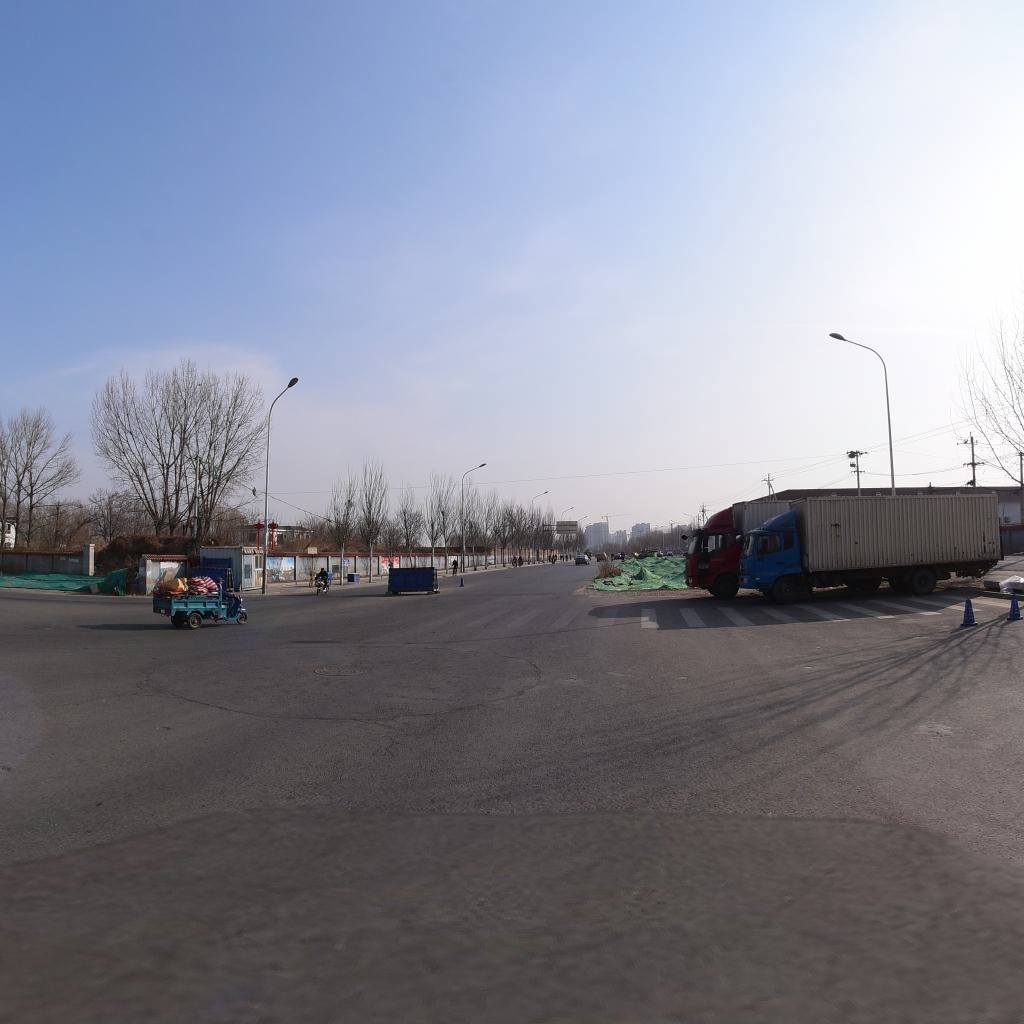
Region: Chaoyang
Road damage annotations: transverse crack, manhole cover, transverse crack, manhole cover